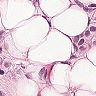
Metastatic tissue present: yes